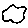
Label: cloud